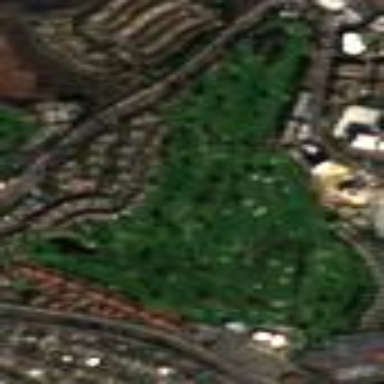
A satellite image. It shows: Golf course surrounded by greenery.